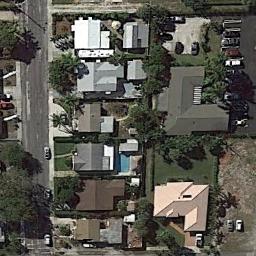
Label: dense_residential